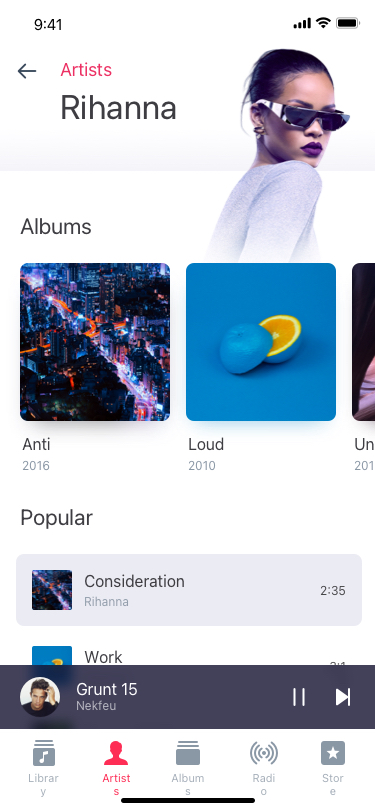
Text in this UI design:
Rihanna
Artists
Popular
Library
Artists
Albums
Radio
Store
Albums